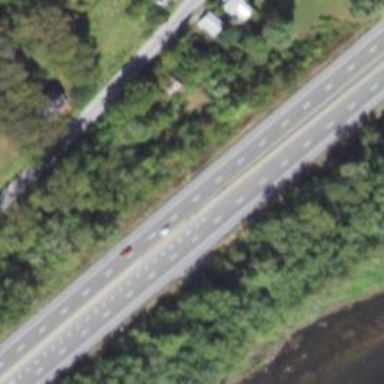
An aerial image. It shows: Asphalt trunk highway classified as expressway.